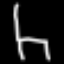
Label: chair